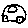
Label: car